Interaction volume radius: 5 \u00c5
Interaction volume height: 45 \u00c5
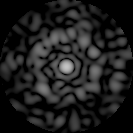
Disorder parameter: 0.8281